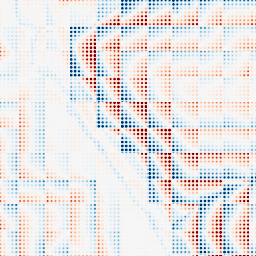
Category: wavelet
Decomposition family: wavelet_dwt
Decomposition parameters: wavelet: haar
level: 5
Upsampling method: sinc_hamming
Upsampling parameters: scale: 8
kernel_size: 4
Upsampling scale: 8